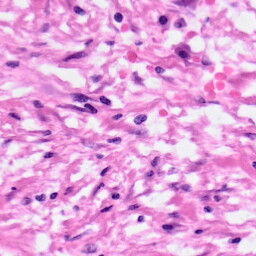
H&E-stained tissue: Pancreatic